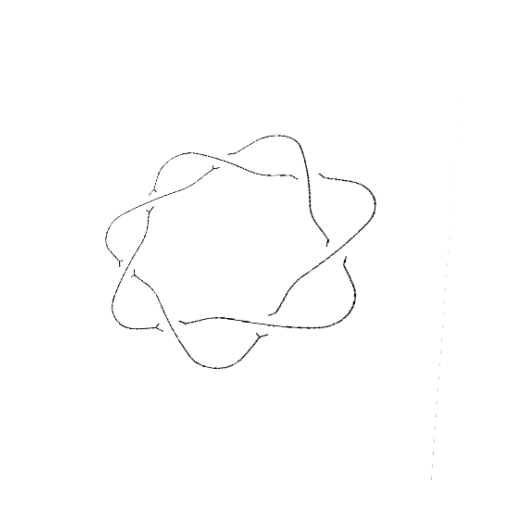
Crossing number: 7